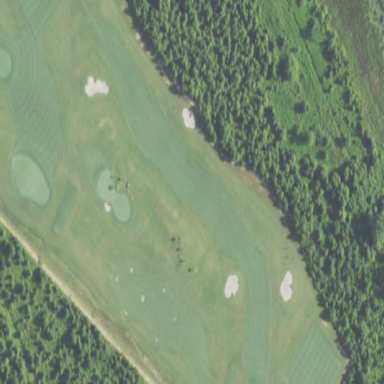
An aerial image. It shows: Golf course surrounded by greenery.